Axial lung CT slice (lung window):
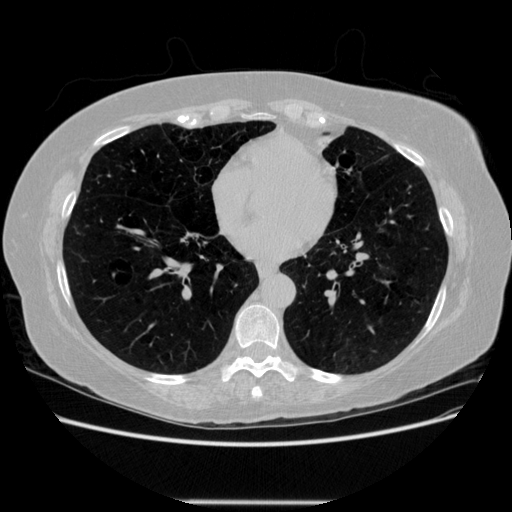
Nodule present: no